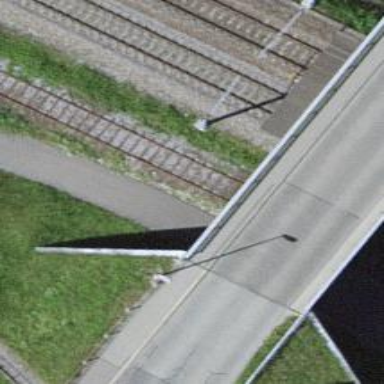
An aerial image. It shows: Rail spur service.